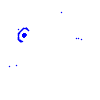
Particle: pion